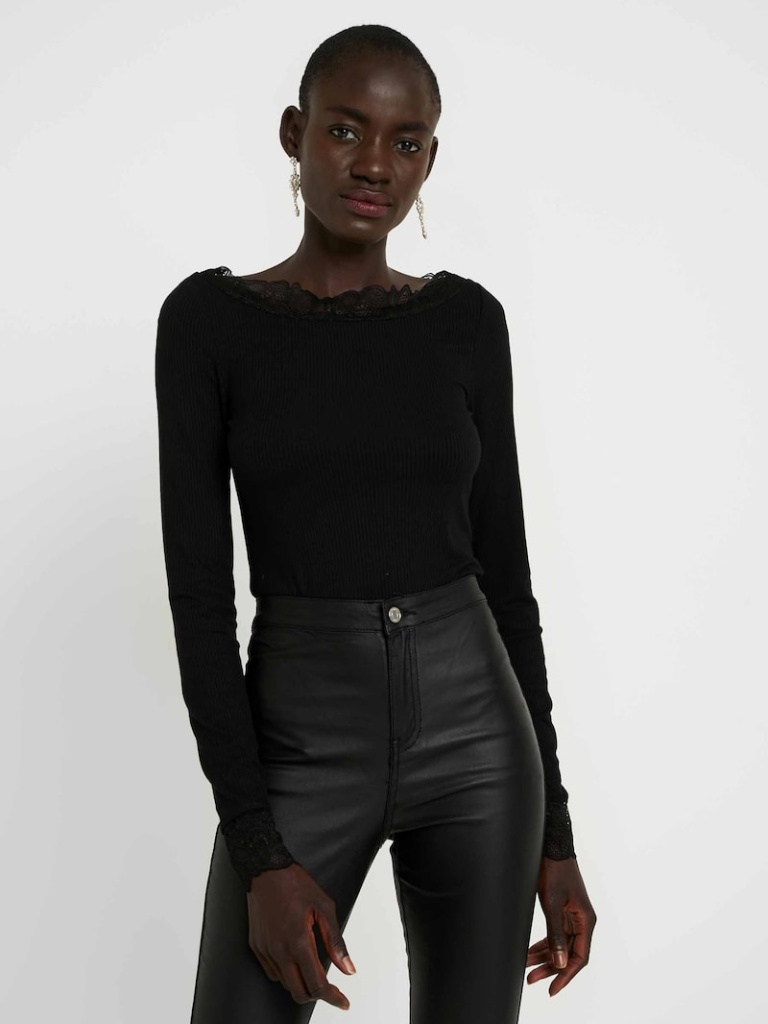
knit tight a long-sleeved with the sleeves down hip length Fully Tucked in boat top